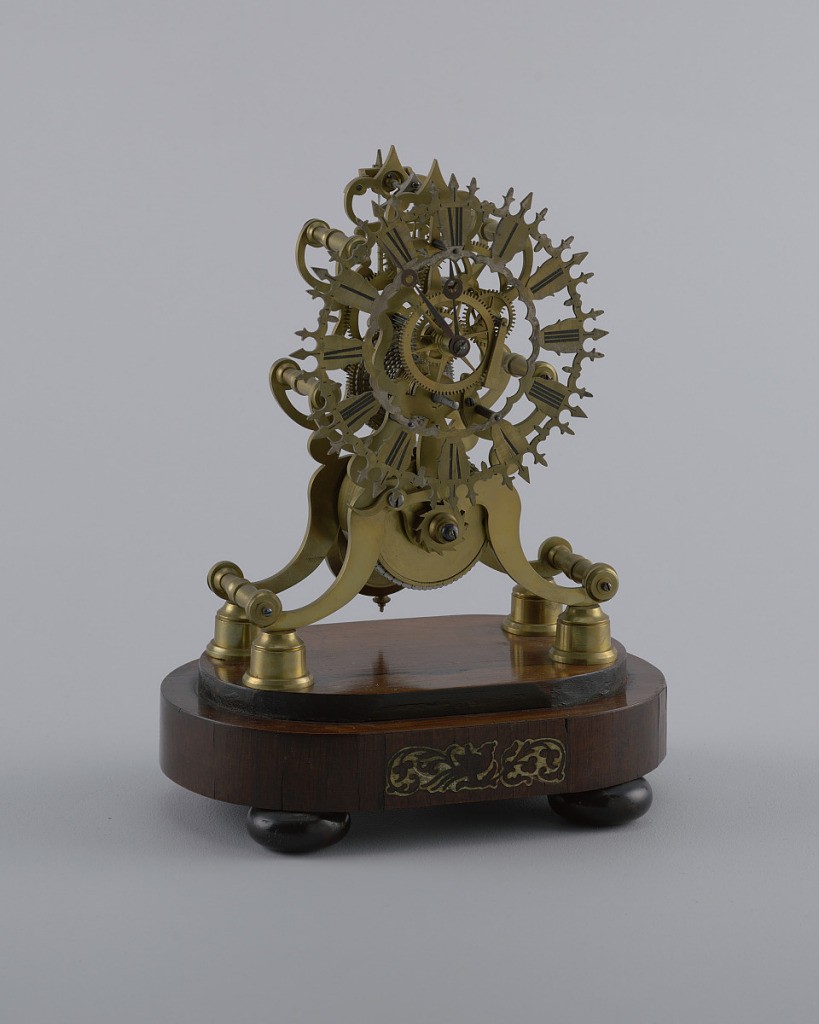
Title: Clock
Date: ca. 1890
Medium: Brass, wood, ivory(?)
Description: Skeleton clock (a) on oval brown wooden base (d) with four bun feet and ivory (?) and wood decorative panel showing bird amidst foliage. Circular brass chapter ring with hours I - XII; exposed brass movement with fusee and chain; fitted glass vitrine (b); circular key (c).